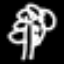
Label: palm tree